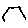
Label: hexagon